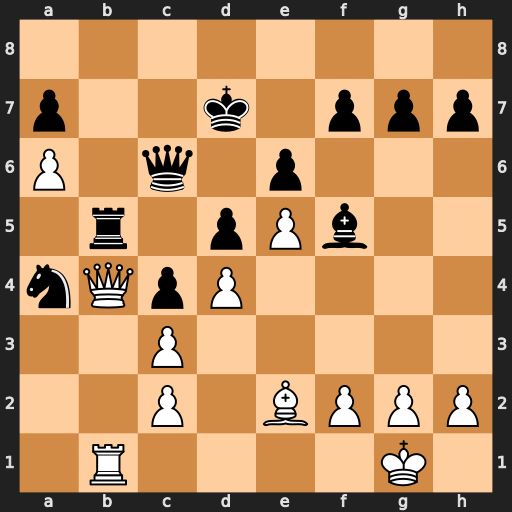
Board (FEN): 8/p2k1ppp/P1q1p3/1r1pPb2/nQpP4/2P5/2P1BPPP/1R4K1
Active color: w
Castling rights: -
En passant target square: -
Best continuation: Qxb5 Qxb5 Rxb5 Nxc3 Rb7+